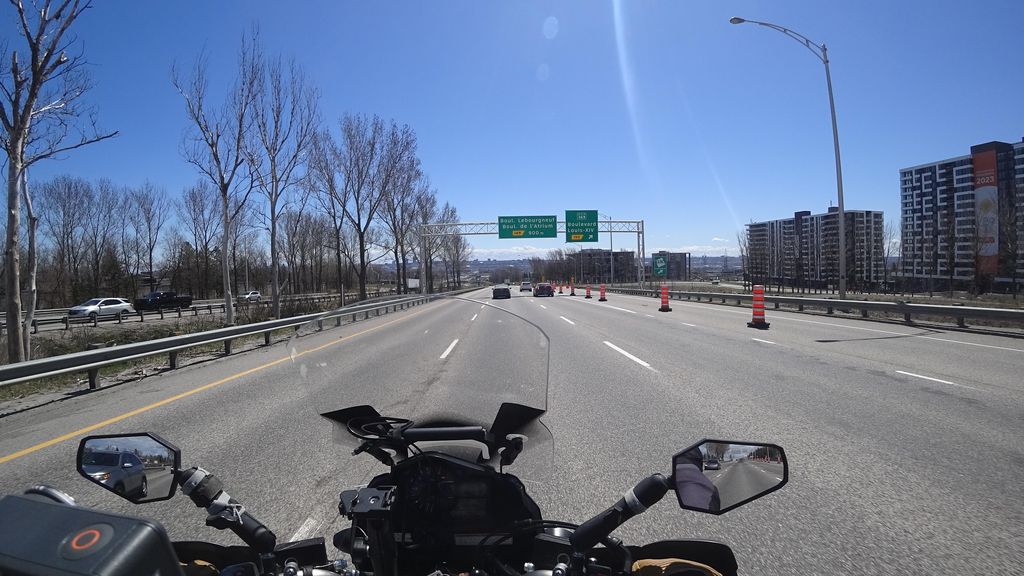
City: quebec_city